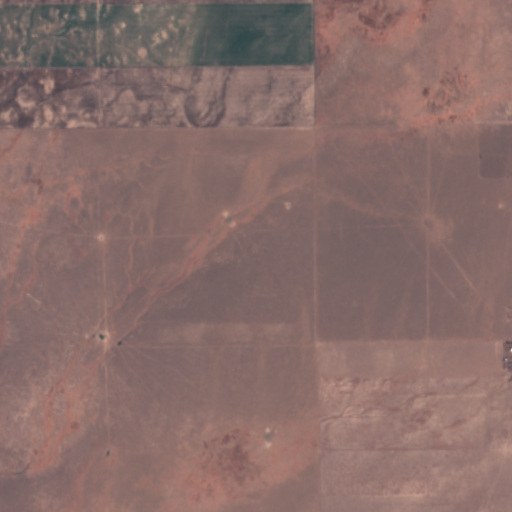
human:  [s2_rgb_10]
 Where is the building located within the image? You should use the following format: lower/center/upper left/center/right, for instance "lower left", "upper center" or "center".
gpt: The building is located in the lower right of the image.
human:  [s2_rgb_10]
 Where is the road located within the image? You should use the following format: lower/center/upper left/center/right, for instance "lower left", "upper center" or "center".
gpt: The road is located in the lower right of the image.
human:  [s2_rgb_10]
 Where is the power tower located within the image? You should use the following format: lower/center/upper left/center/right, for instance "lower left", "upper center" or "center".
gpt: There is no power tower in the image.